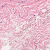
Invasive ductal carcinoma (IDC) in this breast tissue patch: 0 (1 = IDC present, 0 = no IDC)